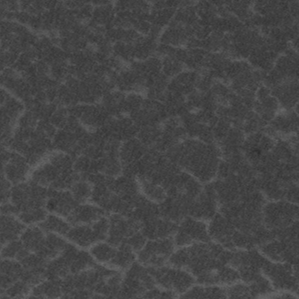
Label: frost